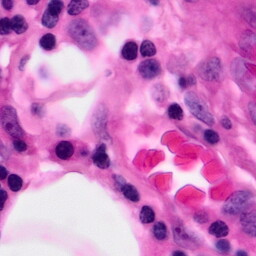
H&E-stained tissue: Pancreatic